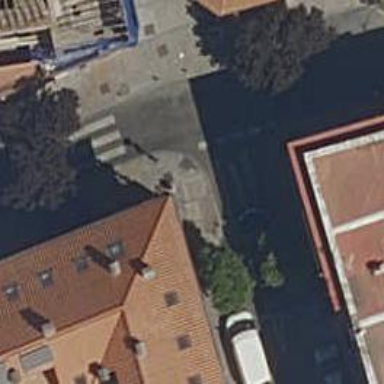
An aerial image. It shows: Bollard.